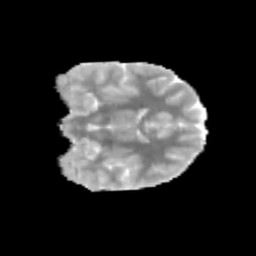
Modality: MD
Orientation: coronal
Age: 12
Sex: female
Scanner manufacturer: siemens
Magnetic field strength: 3 T
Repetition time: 3.8 s
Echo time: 0.07 s